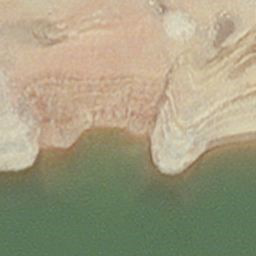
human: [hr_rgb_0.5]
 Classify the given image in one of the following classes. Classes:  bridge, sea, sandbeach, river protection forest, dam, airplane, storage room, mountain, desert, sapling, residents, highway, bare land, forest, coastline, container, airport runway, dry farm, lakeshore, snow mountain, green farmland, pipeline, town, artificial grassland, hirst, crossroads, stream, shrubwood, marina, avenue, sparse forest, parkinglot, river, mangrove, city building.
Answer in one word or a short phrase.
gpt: hirst